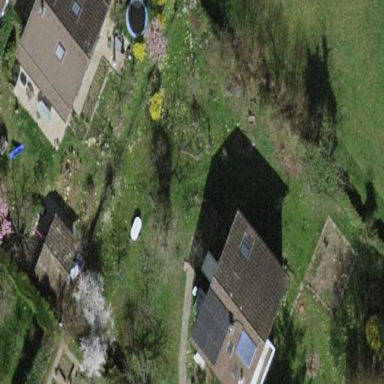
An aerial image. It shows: Garden surrounded by fence.